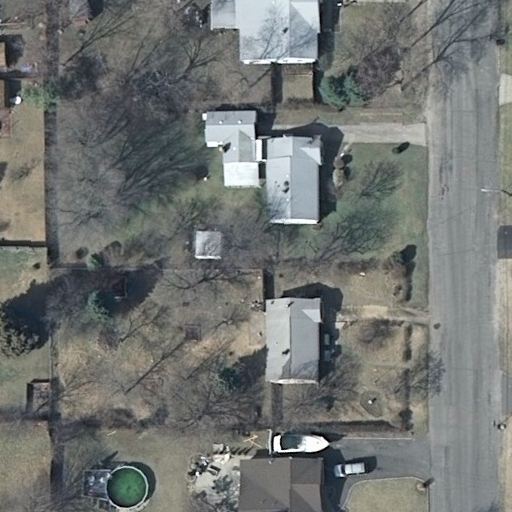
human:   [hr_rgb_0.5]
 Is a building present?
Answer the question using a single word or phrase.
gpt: yes

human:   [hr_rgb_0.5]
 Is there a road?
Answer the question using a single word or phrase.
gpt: yes

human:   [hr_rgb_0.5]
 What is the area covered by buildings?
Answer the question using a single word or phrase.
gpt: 797m2

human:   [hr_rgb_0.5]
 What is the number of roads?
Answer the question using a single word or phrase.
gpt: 1

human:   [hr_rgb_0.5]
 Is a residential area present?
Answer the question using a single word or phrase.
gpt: yes

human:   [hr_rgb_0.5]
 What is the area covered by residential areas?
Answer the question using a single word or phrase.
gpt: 10599m2

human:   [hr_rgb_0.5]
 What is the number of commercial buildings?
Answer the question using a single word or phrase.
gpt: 0

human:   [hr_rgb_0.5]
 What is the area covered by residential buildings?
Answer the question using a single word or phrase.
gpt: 742m2

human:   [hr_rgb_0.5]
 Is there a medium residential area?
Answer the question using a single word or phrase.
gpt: no

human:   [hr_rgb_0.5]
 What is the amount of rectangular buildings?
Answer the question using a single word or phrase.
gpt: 4

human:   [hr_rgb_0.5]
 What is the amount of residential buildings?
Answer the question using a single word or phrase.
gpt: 4

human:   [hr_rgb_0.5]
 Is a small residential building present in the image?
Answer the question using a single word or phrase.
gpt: yes

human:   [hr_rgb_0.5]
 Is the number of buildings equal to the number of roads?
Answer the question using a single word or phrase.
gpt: no

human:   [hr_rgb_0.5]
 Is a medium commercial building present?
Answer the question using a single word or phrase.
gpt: no

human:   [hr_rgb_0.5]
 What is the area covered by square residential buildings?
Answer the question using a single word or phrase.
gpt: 0m2

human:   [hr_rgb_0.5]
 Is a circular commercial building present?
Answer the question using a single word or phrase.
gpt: no

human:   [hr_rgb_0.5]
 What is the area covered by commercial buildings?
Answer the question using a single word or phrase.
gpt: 0m2

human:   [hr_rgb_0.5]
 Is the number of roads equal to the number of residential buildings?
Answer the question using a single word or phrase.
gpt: no

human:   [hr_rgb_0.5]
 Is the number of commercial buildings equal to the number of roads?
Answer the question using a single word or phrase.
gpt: no

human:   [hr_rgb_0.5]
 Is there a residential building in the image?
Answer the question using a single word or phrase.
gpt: yes

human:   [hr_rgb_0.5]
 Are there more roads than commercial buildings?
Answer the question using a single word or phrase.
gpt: yes

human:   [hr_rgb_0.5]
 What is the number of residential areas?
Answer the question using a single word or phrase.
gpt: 1

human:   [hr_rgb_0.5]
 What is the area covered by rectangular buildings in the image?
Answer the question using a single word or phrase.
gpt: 279m2

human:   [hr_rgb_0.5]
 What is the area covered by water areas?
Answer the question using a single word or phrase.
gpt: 0m2

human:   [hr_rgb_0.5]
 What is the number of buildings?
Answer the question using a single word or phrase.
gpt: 6

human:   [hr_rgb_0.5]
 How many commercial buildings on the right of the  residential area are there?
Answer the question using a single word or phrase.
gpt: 0

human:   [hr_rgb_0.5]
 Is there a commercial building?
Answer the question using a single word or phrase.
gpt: no

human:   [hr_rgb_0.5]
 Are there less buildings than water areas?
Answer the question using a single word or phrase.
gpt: no

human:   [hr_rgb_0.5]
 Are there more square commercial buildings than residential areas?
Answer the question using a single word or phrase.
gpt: no

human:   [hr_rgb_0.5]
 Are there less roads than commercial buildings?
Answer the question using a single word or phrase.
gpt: no

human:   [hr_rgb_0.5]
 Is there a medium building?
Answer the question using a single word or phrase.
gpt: yes

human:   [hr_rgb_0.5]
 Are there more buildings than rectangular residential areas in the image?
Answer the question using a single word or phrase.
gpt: yes

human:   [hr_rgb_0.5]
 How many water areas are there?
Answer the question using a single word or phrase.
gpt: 0

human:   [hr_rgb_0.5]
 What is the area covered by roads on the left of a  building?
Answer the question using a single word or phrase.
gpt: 0m2

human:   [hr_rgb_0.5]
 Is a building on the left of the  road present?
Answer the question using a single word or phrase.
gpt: yes

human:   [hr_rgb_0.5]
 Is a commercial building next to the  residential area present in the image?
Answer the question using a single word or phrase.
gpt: no

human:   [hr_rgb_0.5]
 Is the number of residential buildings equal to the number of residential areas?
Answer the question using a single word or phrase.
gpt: no

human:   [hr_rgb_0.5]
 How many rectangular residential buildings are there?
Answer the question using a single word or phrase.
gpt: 2

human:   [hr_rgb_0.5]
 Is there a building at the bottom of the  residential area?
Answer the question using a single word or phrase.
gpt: no

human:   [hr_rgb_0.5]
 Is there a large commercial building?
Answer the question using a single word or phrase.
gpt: no

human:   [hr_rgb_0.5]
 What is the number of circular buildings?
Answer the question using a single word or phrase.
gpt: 0

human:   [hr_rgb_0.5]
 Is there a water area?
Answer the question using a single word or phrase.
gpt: no

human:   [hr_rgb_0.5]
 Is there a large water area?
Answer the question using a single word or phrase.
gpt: no

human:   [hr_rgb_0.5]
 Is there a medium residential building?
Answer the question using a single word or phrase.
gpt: yes

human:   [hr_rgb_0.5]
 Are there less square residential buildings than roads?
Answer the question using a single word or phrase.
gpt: yes

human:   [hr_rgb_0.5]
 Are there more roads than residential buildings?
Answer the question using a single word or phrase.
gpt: no

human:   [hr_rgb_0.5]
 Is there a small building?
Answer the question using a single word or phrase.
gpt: yes

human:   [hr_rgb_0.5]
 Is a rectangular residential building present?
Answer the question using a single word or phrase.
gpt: yes

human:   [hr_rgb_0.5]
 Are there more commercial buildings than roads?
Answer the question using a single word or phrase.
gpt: no

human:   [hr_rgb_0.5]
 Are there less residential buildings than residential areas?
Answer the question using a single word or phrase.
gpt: no

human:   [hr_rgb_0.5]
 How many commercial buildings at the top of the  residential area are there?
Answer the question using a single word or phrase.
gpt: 0

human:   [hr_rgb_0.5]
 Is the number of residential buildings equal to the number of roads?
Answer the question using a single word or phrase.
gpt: no

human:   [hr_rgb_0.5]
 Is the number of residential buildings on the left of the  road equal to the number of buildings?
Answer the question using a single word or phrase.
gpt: no

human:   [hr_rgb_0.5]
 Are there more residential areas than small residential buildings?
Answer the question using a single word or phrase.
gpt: no

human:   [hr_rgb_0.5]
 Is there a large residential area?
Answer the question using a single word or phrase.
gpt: yes

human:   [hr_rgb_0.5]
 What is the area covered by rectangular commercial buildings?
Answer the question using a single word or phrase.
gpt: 0m2

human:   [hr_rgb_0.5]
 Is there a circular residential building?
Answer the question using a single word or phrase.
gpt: no

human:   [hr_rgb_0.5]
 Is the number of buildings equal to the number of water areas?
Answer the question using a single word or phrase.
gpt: no

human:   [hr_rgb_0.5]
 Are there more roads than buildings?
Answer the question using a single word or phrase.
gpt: no

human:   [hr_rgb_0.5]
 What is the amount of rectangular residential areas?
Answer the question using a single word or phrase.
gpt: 1

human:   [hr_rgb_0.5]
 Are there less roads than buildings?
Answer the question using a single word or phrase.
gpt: yes

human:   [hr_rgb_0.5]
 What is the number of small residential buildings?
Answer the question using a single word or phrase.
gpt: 1

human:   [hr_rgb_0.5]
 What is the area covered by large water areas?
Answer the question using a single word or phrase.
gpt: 0m2

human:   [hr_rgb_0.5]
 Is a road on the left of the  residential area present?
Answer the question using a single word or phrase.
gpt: no